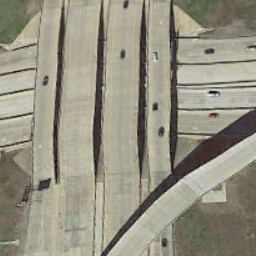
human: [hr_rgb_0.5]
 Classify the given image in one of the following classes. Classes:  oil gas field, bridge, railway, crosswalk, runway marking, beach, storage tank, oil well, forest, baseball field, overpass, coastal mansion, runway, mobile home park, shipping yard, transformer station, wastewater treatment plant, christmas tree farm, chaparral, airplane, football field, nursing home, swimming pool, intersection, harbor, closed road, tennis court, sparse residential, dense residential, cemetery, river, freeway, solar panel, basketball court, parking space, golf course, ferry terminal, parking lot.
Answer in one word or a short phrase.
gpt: overpass